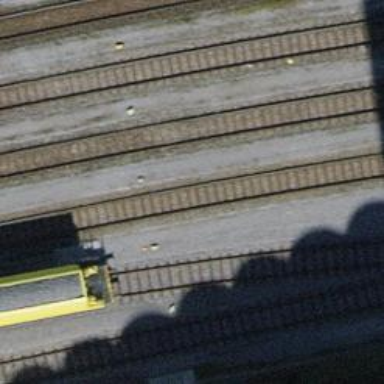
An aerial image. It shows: Rail yard with electrified contact lines for railway operations.